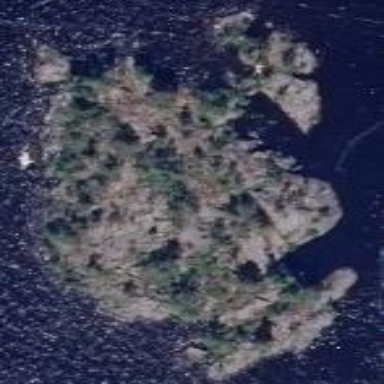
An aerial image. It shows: Islet surrounded by woodland.